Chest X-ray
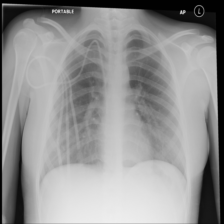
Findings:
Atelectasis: negative
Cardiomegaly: negative
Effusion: negative
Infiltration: negative
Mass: negative
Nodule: negative
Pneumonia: negative
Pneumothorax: negative
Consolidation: negative
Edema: negative
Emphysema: negative
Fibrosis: negative
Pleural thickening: negative
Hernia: negative